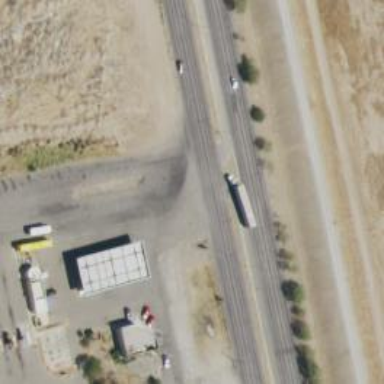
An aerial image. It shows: Trunk link highway.